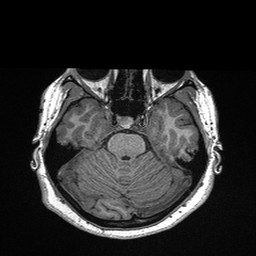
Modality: T1w
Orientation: coronal
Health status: healthy
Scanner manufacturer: siemens
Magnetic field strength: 3 T
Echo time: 0.00298 s